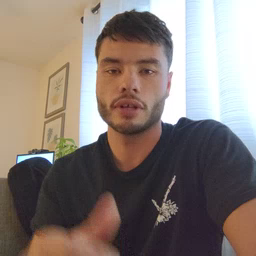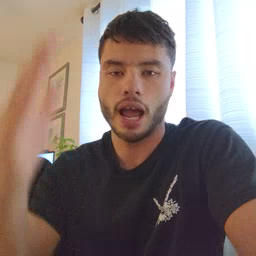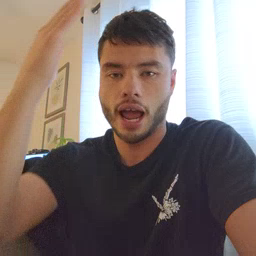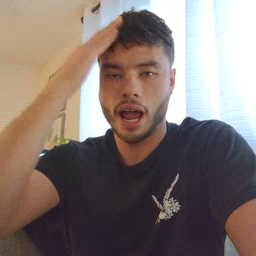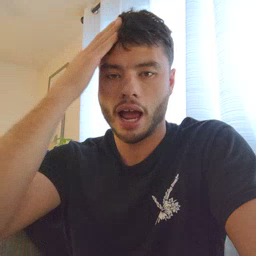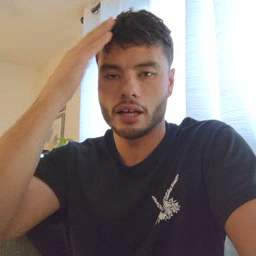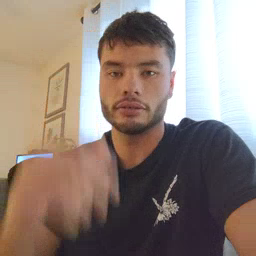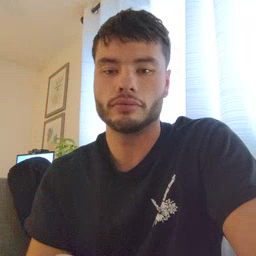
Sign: hat